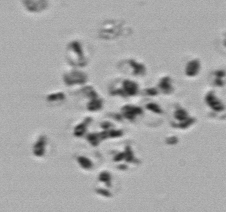
Label: Phaeocystis